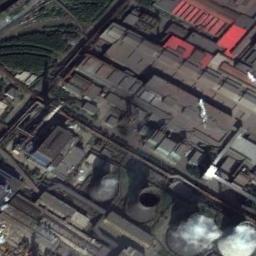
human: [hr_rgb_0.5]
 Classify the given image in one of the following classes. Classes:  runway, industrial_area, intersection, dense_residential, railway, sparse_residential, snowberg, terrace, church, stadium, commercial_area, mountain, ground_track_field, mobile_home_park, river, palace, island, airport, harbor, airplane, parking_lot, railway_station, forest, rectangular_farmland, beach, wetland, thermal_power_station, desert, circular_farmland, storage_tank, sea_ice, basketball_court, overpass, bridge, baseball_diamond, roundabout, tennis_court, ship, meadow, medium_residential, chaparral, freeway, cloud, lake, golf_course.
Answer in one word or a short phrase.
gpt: thermal_power_station